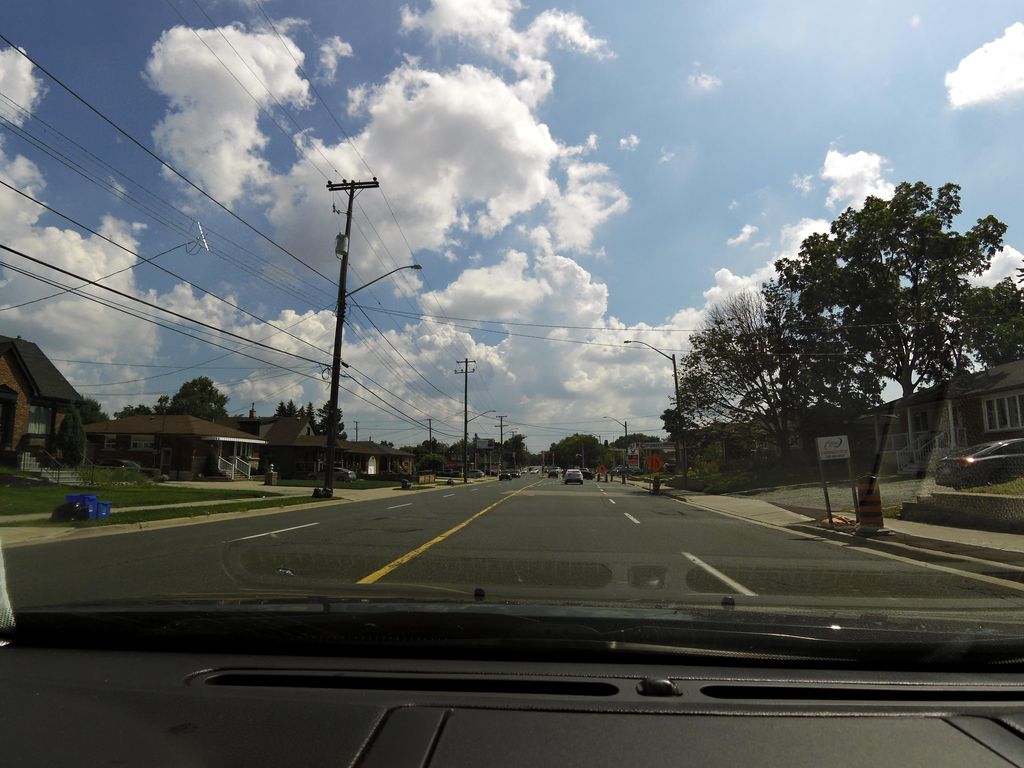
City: hamilton